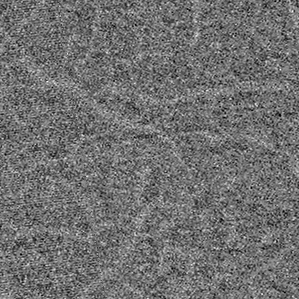
Label: frost